Brain MRI, t1w sequence, axial 2D slice.
Patient: age 23, sex M, weight 78 kg, height 1.78 m
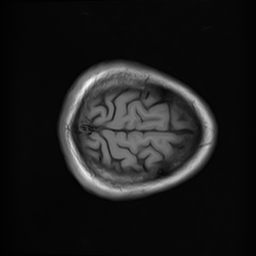